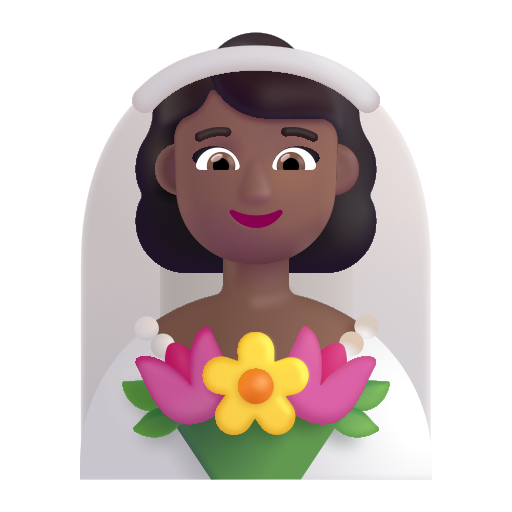
woman with veil color  dark